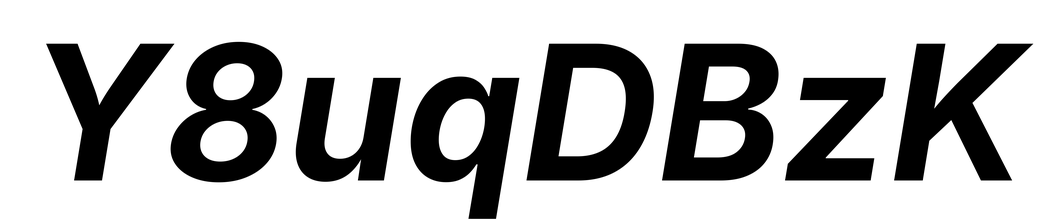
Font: Inter-Italic_Bold_Italic